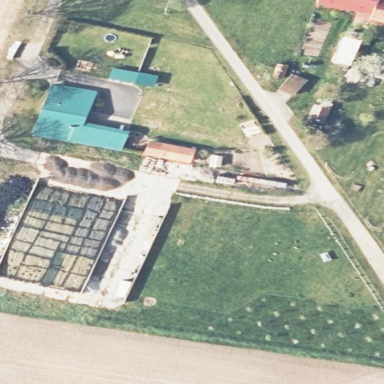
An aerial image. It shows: Farmyard area.